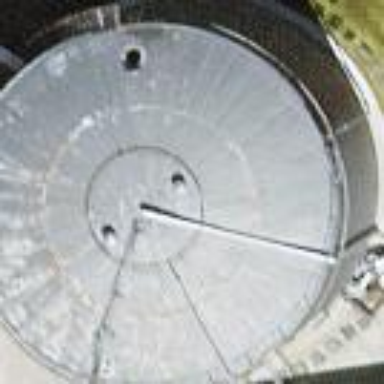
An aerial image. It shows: Gasometer inside building.